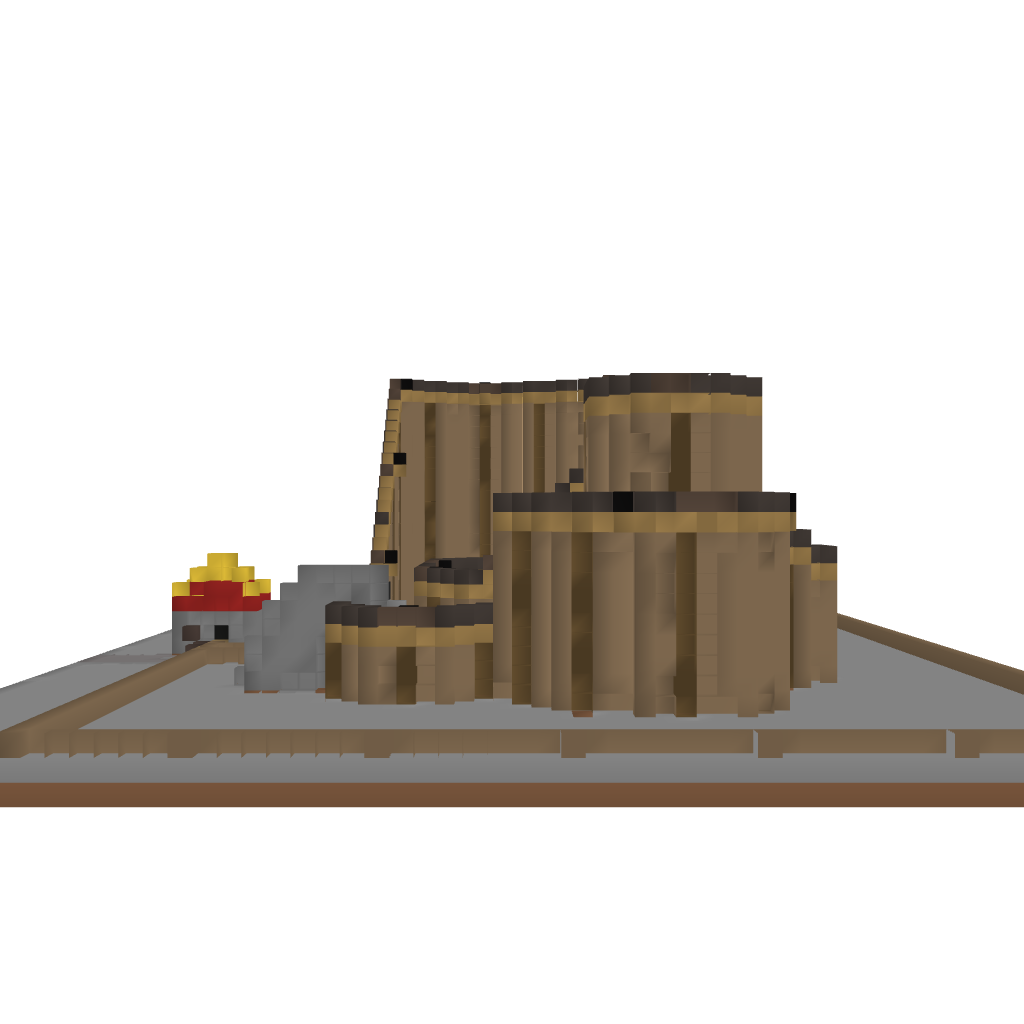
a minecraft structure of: rollercoaster